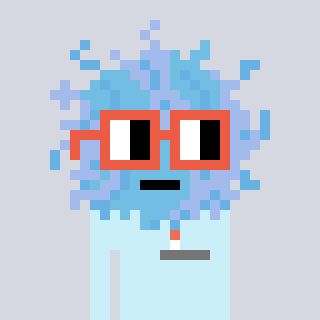
a pixel art character with square orange glasses, a lint-shaped head and a cold-colored body on a cool background